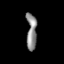
Tissue: lung
Cell type: Endothelial cells
Senescence score: 0.5984
Nuclear area (px): 368
Mean DAPI intensity: 137.78